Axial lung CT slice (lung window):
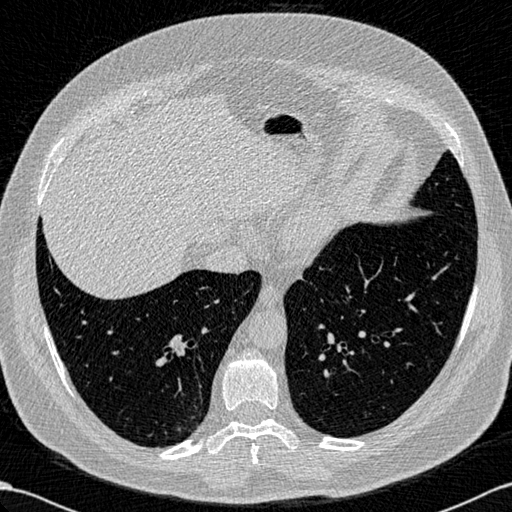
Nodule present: no